Question: Xcode 3 had a very good feature of horizontal and vertical split screen wherein you could have worked on multiple files in the same window. xCode 4 has a split screen feature in the Editor but I think there are two things lacking:
1. Inability to switch files in the second window through project navigator (left pane).
2. Cannot split the main screen horizontally.
Any ideas on how this can be achieved?

Thanks,
Raj
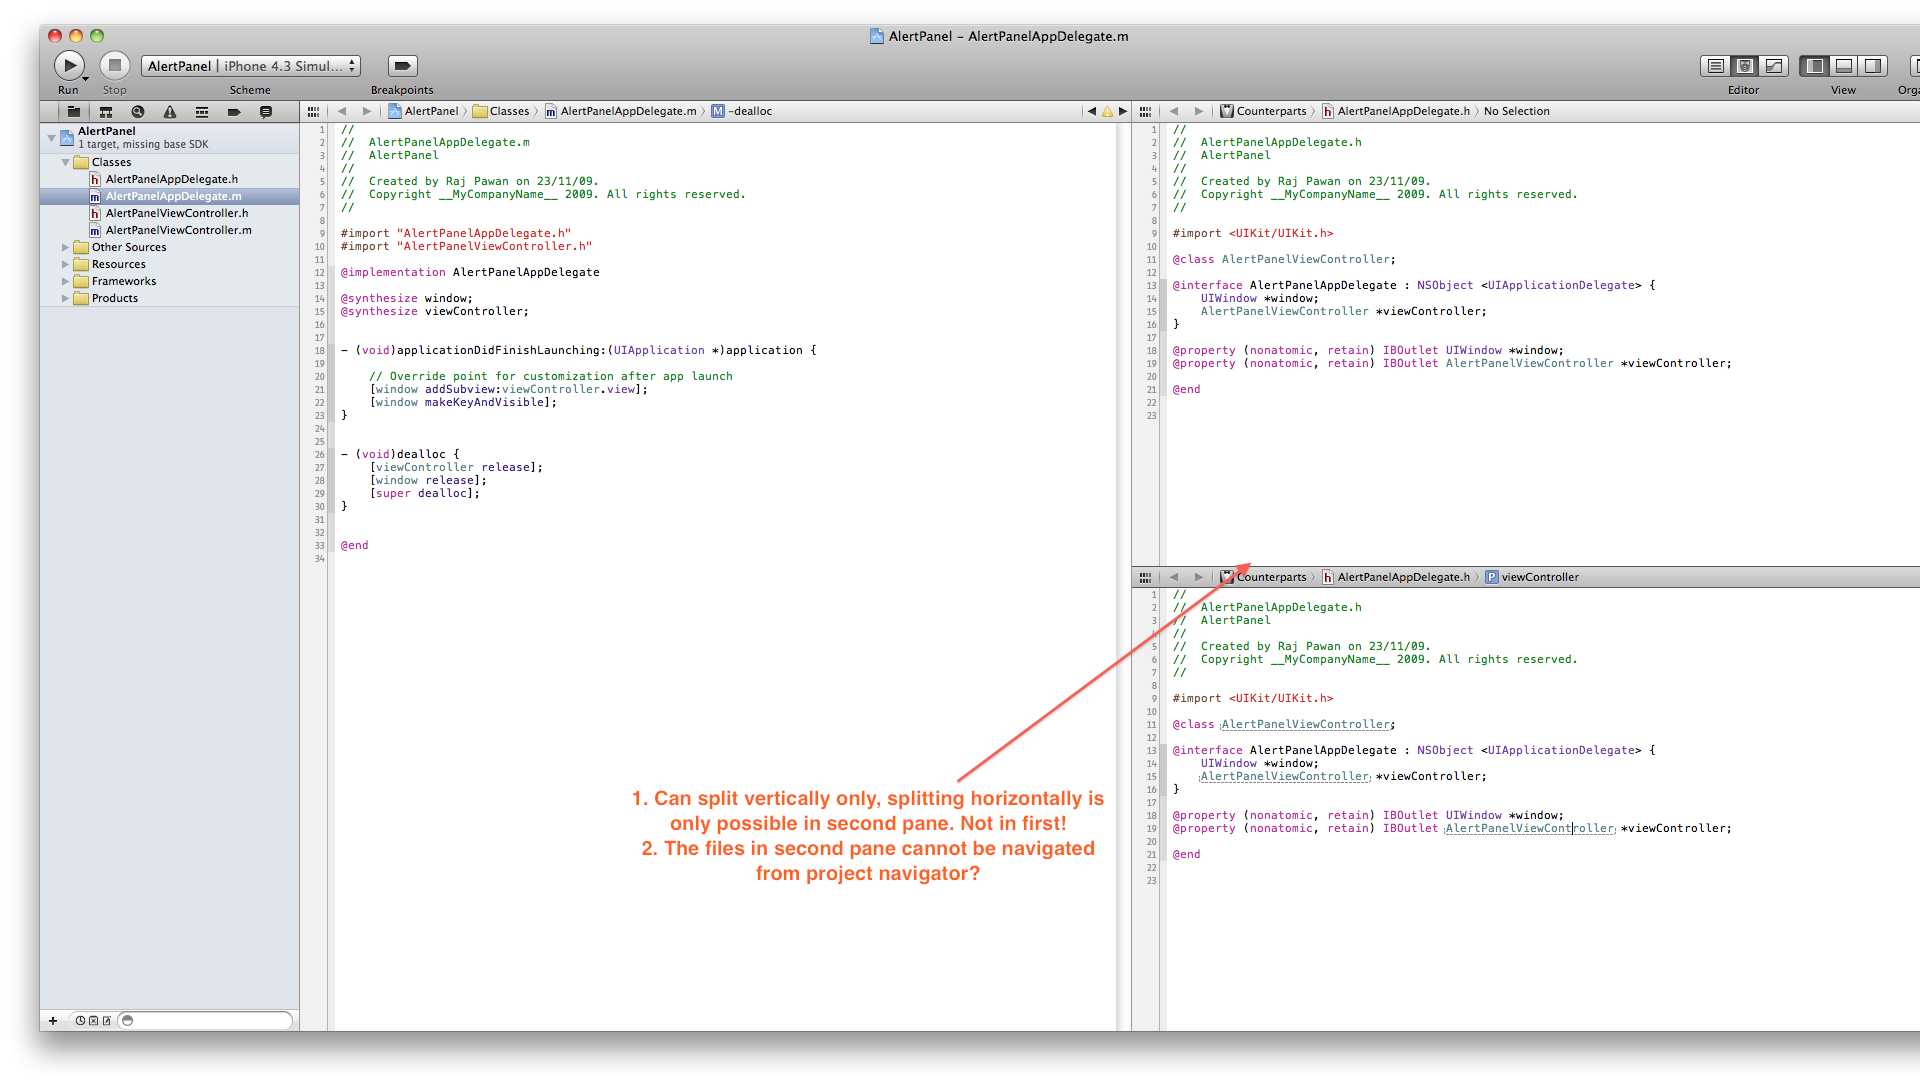
Answer: First, you can change the layout/placement of the Assistant under the View > Assistant Layout menu. This includes placing all assistant windows in the same "column" as the main editor.
Second, you cannot split the main editor. That's what the assistant is for in Xcode 4.
Third, Assistant windows aren't controlled by the main editor unless they're in one of the automatic modes that base their selection upon the main editor's. The only way to navigate them independently is to use their Jump Bar at the top of each assistant panel.
One tip I just remembered: Option-click a file in navigator to open a file in the assistant; Opt-Shift-Click to be prompted in a popup window where to open the new file (double-click an area to choose it or double-click the + sign to add a new area).